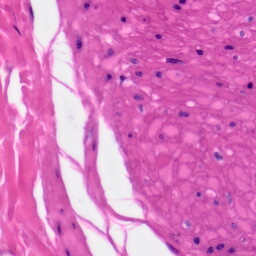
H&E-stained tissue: Skin